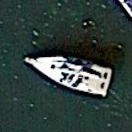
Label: civil